RGB frame:
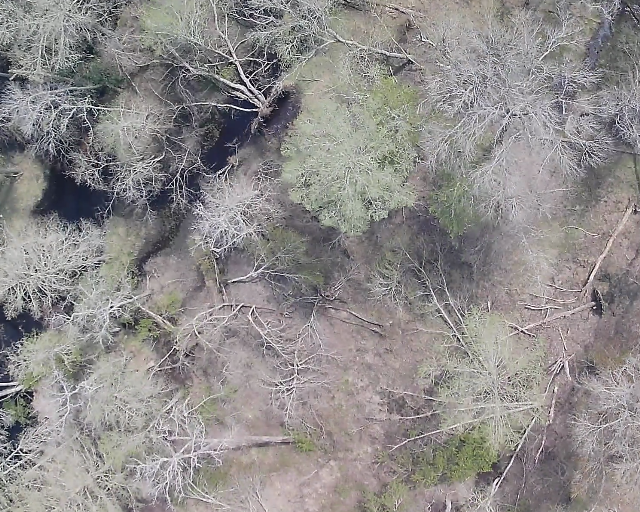
Thermal frame:
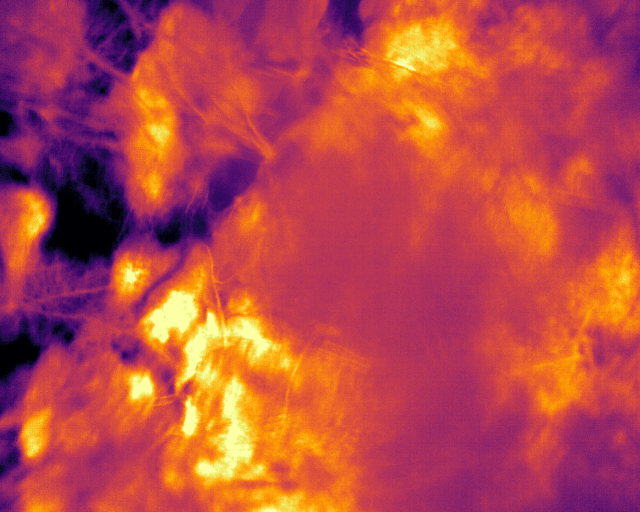
Captured: 2026-02-26 03:45:39
Pixels at or above 80 °C: 0 (fraction of frame: 0)